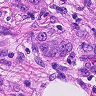
Metastatic tissue present: yes